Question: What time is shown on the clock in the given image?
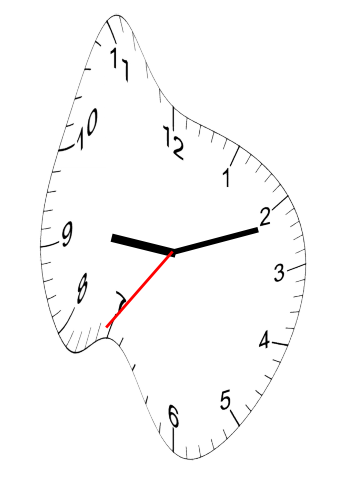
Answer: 09:11:36